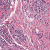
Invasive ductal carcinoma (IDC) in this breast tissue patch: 1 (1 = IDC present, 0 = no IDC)